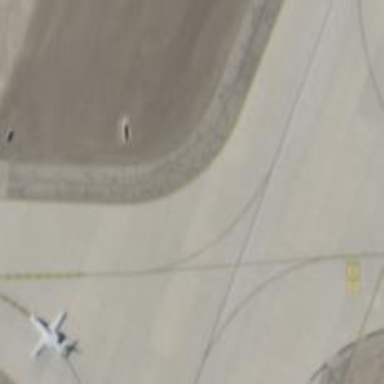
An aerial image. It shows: View of taxiway at the airport.